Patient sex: M
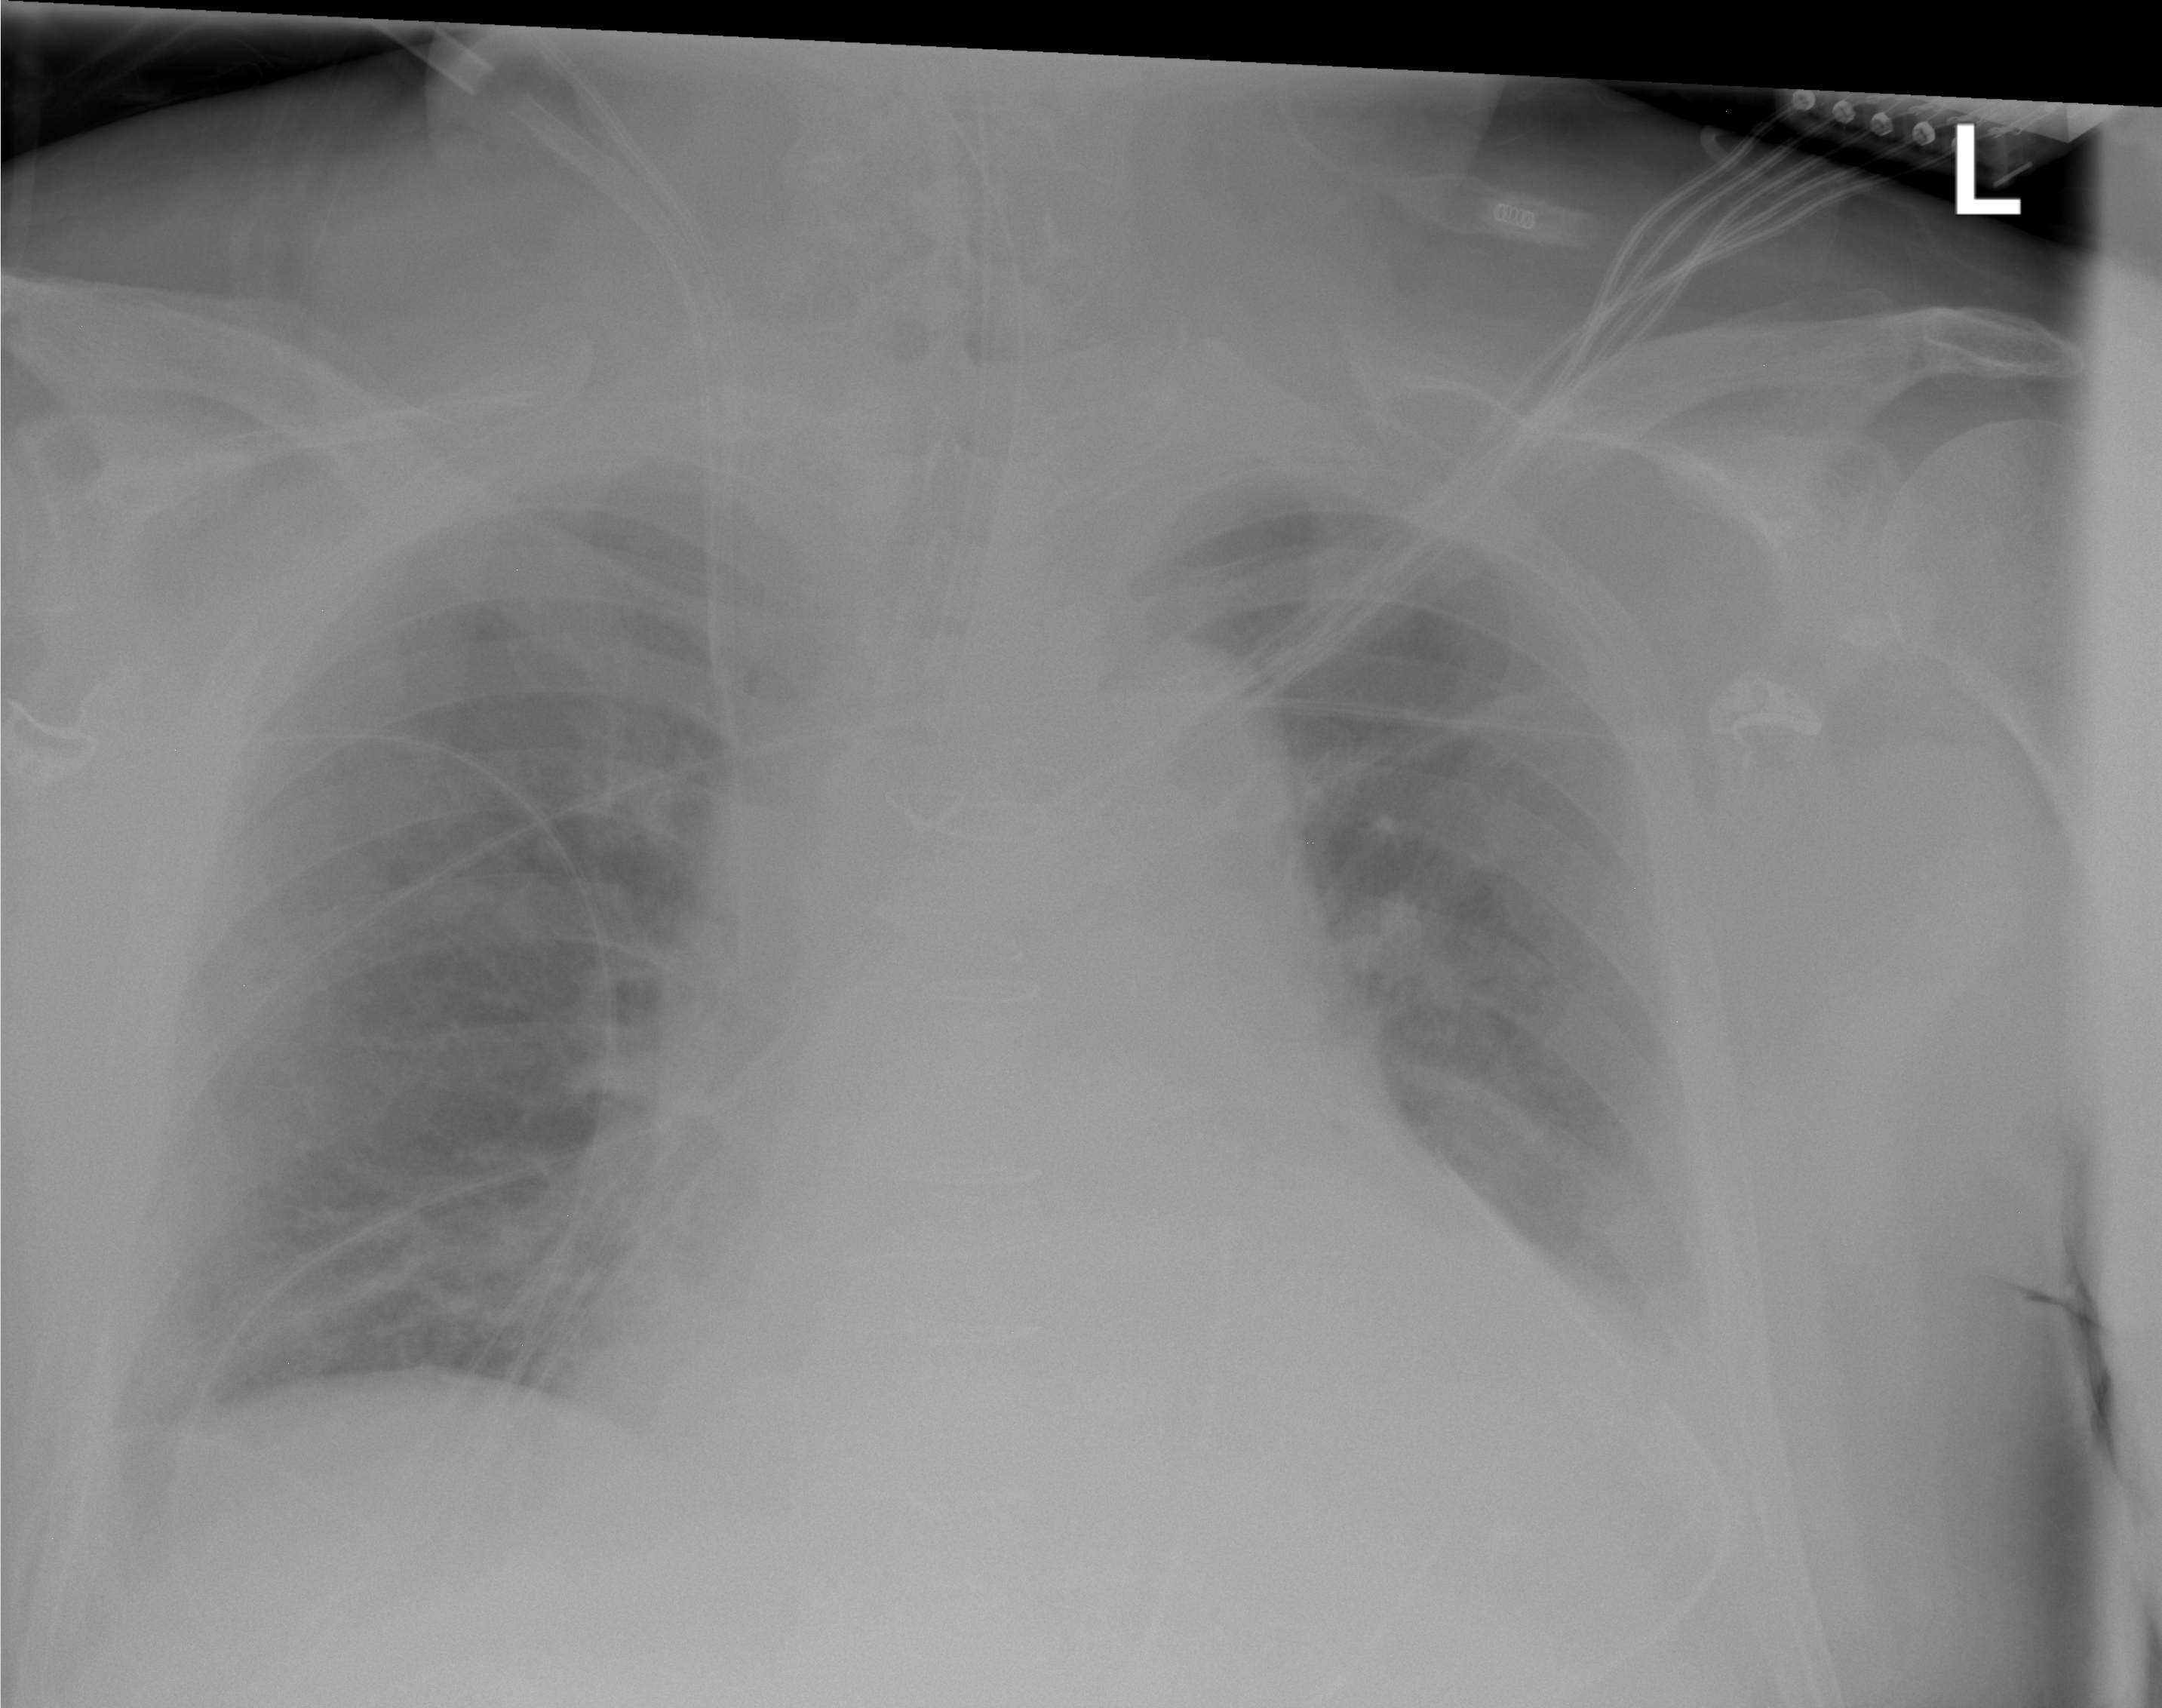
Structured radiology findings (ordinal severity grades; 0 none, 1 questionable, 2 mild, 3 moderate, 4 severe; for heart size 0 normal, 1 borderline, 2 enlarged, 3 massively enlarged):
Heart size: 2
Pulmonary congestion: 0
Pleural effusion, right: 0
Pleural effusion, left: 1
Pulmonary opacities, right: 0
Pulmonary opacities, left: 0
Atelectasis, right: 1
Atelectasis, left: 1